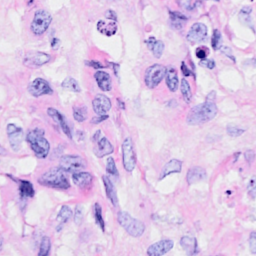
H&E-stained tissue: Breast